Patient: sex F, age 71
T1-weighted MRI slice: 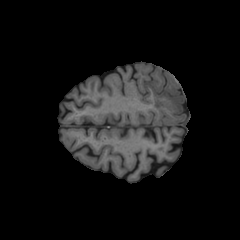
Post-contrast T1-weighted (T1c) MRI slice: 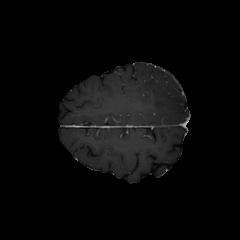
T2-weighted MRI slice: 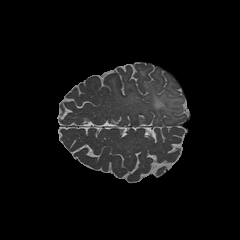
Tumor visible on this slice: yes
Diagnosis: Astrocytoma, IDH-mutant
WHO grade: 2